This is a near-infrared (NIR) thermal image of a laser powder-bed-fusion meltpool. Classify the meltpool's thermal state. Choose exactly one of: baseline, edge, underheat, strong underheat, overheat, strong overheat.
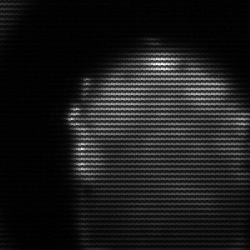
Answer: edge